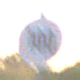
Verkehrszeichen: Geschwindigkeit100
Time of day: SunriseSunset
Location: Outdoor (Urban)
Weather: Clear
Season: NotSpecified
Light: Natural